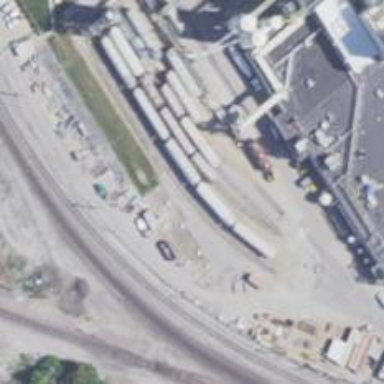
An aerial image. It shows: Rail spur service.